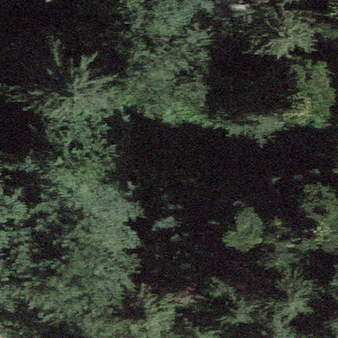
Label: other